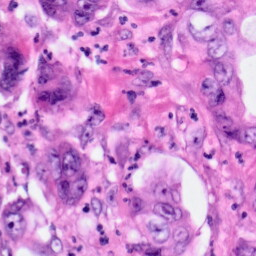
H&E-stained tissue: Pancreatic